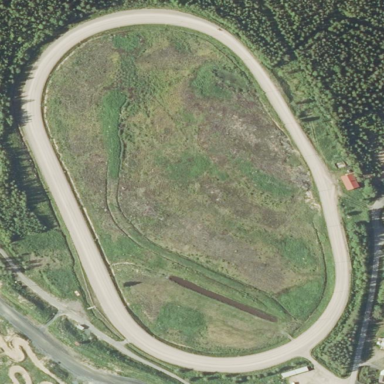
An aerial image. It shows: Track in leisure land.